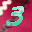
Label: 3